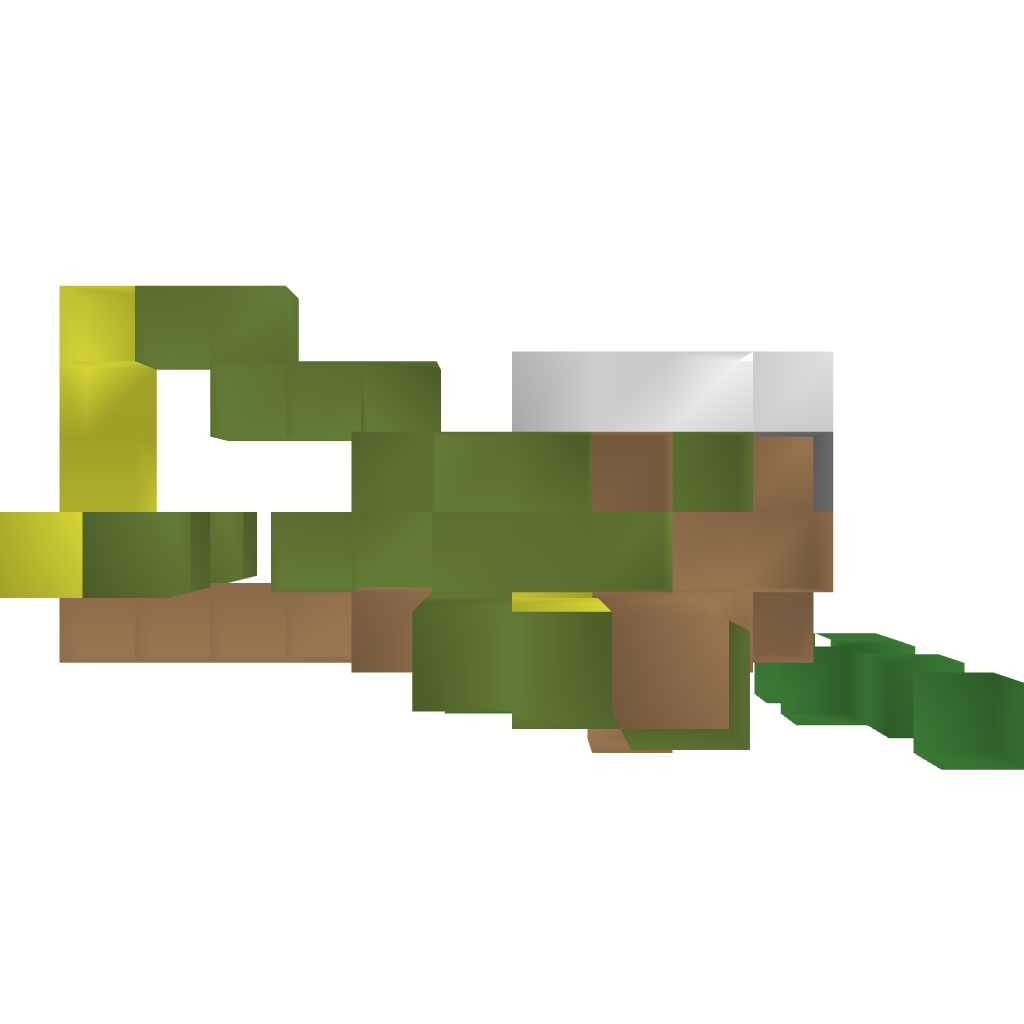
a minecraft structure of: Fighter Bf 109 F2 bad low quality